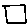
Label: square